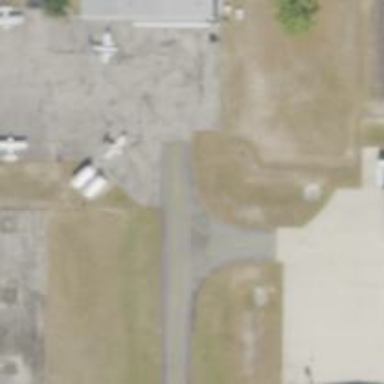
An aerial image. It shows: Image of taxiway at airport.